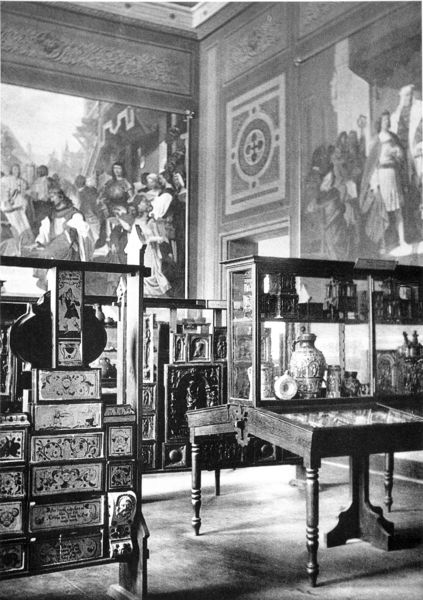
Titel: Blick in einen Raum des alten Bayerischen Nationalmuseums
Standort: München
Institution: Bayerisches Nationalmuseum
Schlagwörter: gemälde, schatten, weiß, grau, holz, licht, raum, schwarz, tisch, tische, tür, zeichnung, zimmer, fächer, historie, präsentation, bild, innenraum, möbel, interieur, decke, vase, beine, bilder, kommode, schrank, ecke, saal, figuren, gobelin, wandgemälde, vasen, galerie, foto, fotografie, photographie, wände, tischbeine, druck, schwarzweiss, kunst, gefässe, vitrine, photo, ausstellung, fries, wandbilder, hilfe, fresken, sammlung, kabinett, kunstkammer, museum, wunderkammer, wien, wandbild, fotographie, kunsthandwerk, boule, bayerisches nationalmuseum, druckerei, exponate, gestelle, hisotrie, kuns, kästen, museum präsentation, sammelstücke, schank, schränke, tischvitrine, tischvitrinen, vitone, vitrinen, wunderkabinett, zürich